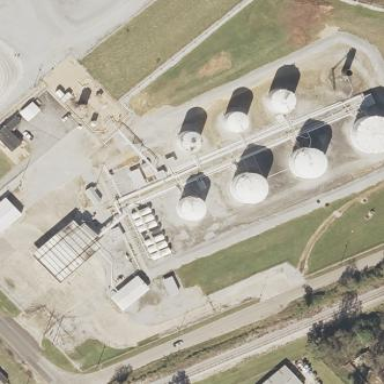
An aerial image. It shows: Industrial area designated as petroleum terminal.